Field crop: tomato
Growth stage: 2
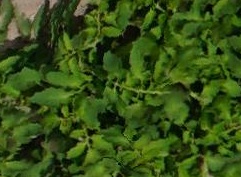
Species: tomato